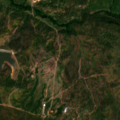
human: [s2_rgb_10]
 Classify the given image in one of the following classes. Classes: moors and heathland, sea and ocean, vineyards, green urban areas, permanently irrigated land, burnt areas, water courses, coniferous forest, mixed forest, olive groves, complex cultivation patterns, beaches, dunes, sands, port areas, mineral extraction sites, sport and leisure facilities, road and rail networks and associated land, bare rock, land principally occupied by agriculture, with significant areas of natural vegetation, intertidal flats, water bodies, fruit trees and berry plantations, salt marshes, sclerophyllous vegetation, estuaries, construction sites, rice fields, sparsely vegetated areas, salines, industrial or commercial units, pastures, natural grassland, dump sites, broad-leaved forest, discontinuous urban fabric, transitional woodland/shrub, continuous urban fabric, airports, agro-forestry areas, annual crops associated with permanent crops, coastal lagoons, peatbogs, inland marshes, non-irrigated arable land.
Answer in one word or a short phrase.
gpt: continuous urban fabric